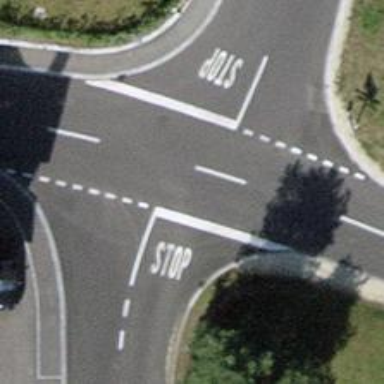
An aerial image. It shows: Stop road.